Field crop: maize
Growth stage: 2
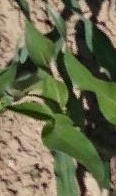
Species: maize